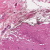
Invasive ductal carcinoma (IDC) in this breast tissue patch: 0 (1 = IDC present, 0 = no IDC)